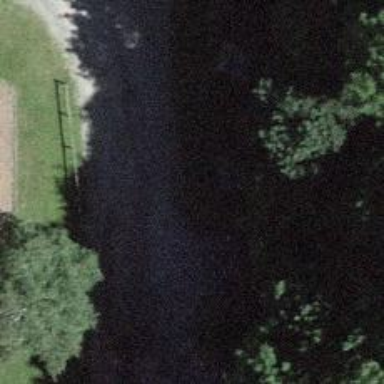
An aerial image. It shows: Brown bench.